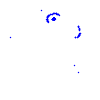
Particle: proton